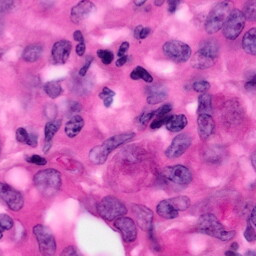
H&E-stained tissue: Pancreatic